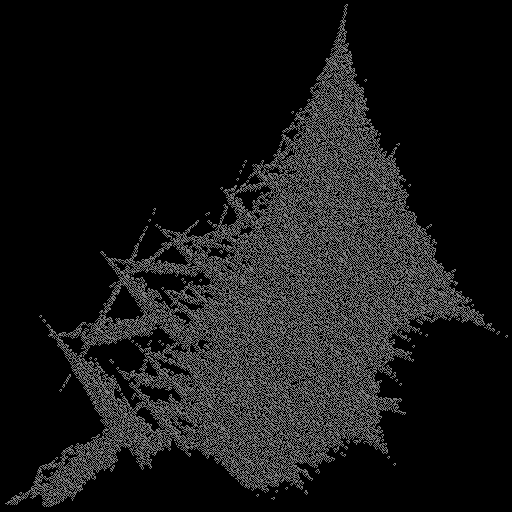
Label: turbanshell